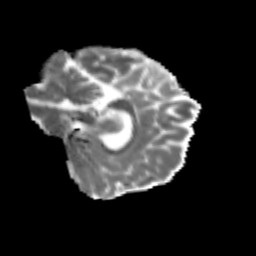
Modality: MD
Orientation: sagittal
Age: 23
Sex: female
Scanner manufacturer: siemens
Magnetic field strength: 3 T
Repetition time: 3.5 s
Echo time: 0.125 s